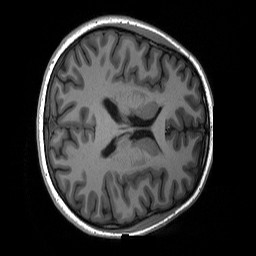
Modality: T1w
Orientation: axial
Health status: ill
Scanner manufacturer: siemens
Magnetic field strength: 3 T
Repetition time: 2.3 s
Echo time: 0.00226 s